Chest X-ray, PA view. Patient: 56 years old, sex M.
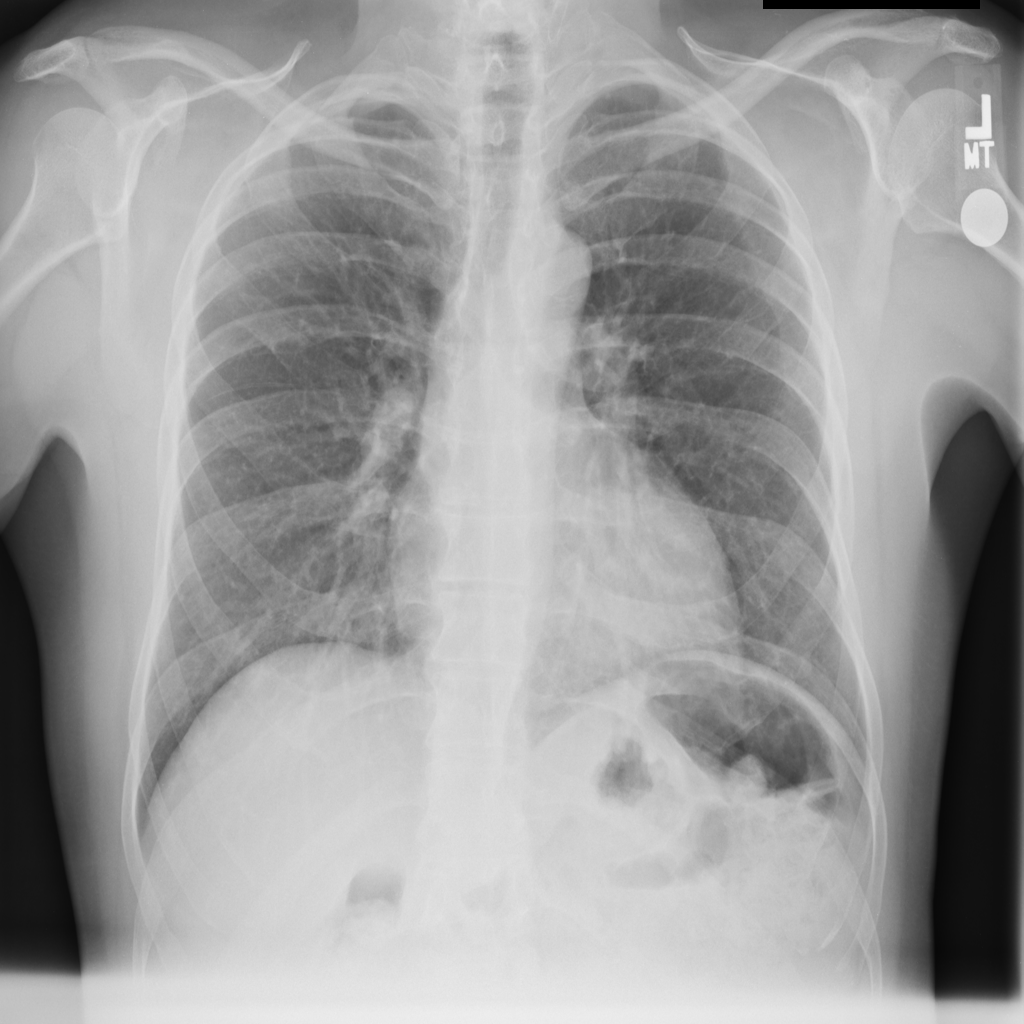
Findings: No Finding